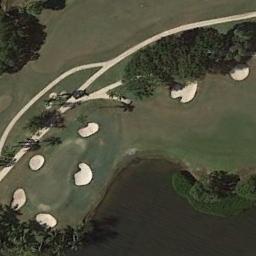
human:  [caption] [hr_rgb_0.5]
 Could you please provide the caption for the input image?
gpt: There are many trees near the golf course .

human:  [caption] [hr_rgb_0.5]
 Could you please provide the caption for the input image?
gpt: There are several bunkers and lakes and a few paths and many trees on a large green lawn on the golf course .

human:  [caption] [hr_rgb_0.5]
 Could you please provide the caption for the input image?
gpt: The golf course has a lake, Some fairways, Roads, Barrier trees and sandpits .

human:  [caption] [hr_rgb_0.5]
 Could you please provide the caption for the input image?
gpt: There are about a dozen bunkers on this lawn .

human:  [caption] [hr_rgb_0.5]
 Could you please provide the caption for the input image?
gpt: There are some bunkers near a lake on the golf course .